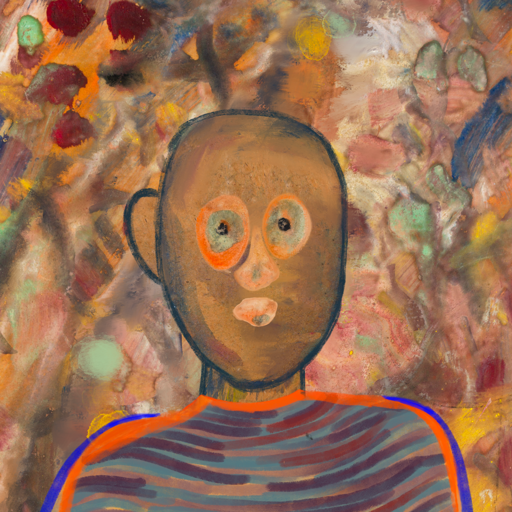
Background: Mother_And_Son_Mother, Head And Neck Front: In_The_Sun, Face Front: Childish, Bust: Experience, Hair Front: Blank, Head Accessory: Blank, Second Necklace: Blank, Necklace: Blank, Baby: Blank